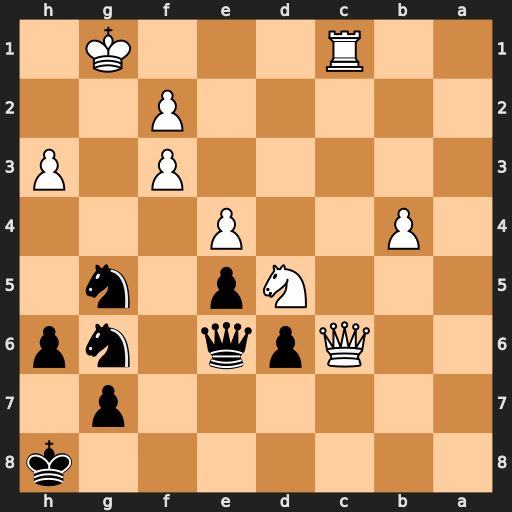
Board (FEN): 7k/6p1/2Qpq1np/3Np1n1/1P2P3/5P1P/5P2/2R3K1
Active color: b
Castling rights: -
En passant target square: -
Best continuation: Nxf3+ Kf1 Qxh3+ Ke2 Nd4+